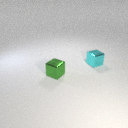
small cyan metal cube to the right of small green metal cube